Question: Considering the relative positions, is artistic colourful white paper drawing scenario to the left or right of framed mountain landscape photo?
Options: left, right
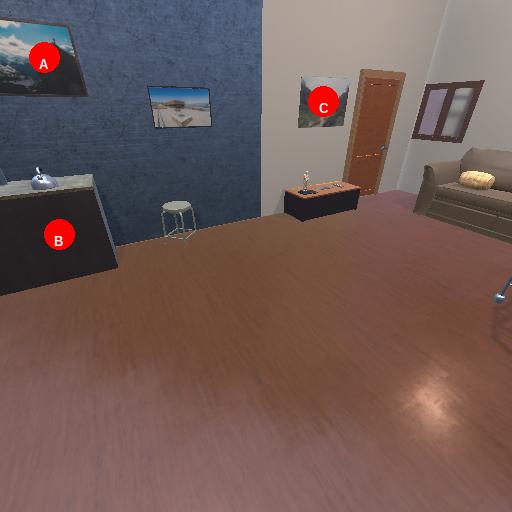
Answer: left